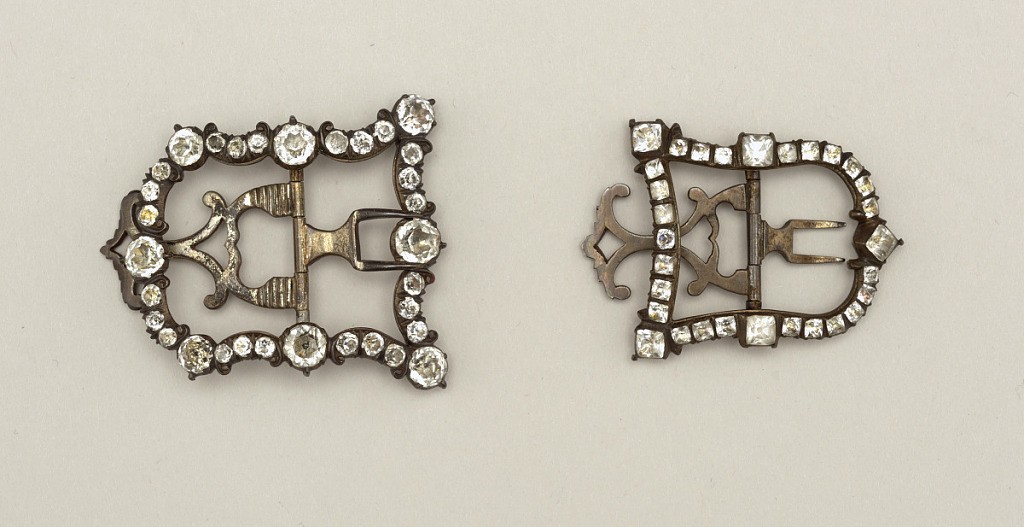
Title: Buckles
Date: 19th century
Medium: Steel, diamond paste
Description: Two buckles, similar but not a pair.  D-shaped buckles with frames of steel with cut paste diamonds; prongs and fastener of steel.